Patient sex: M
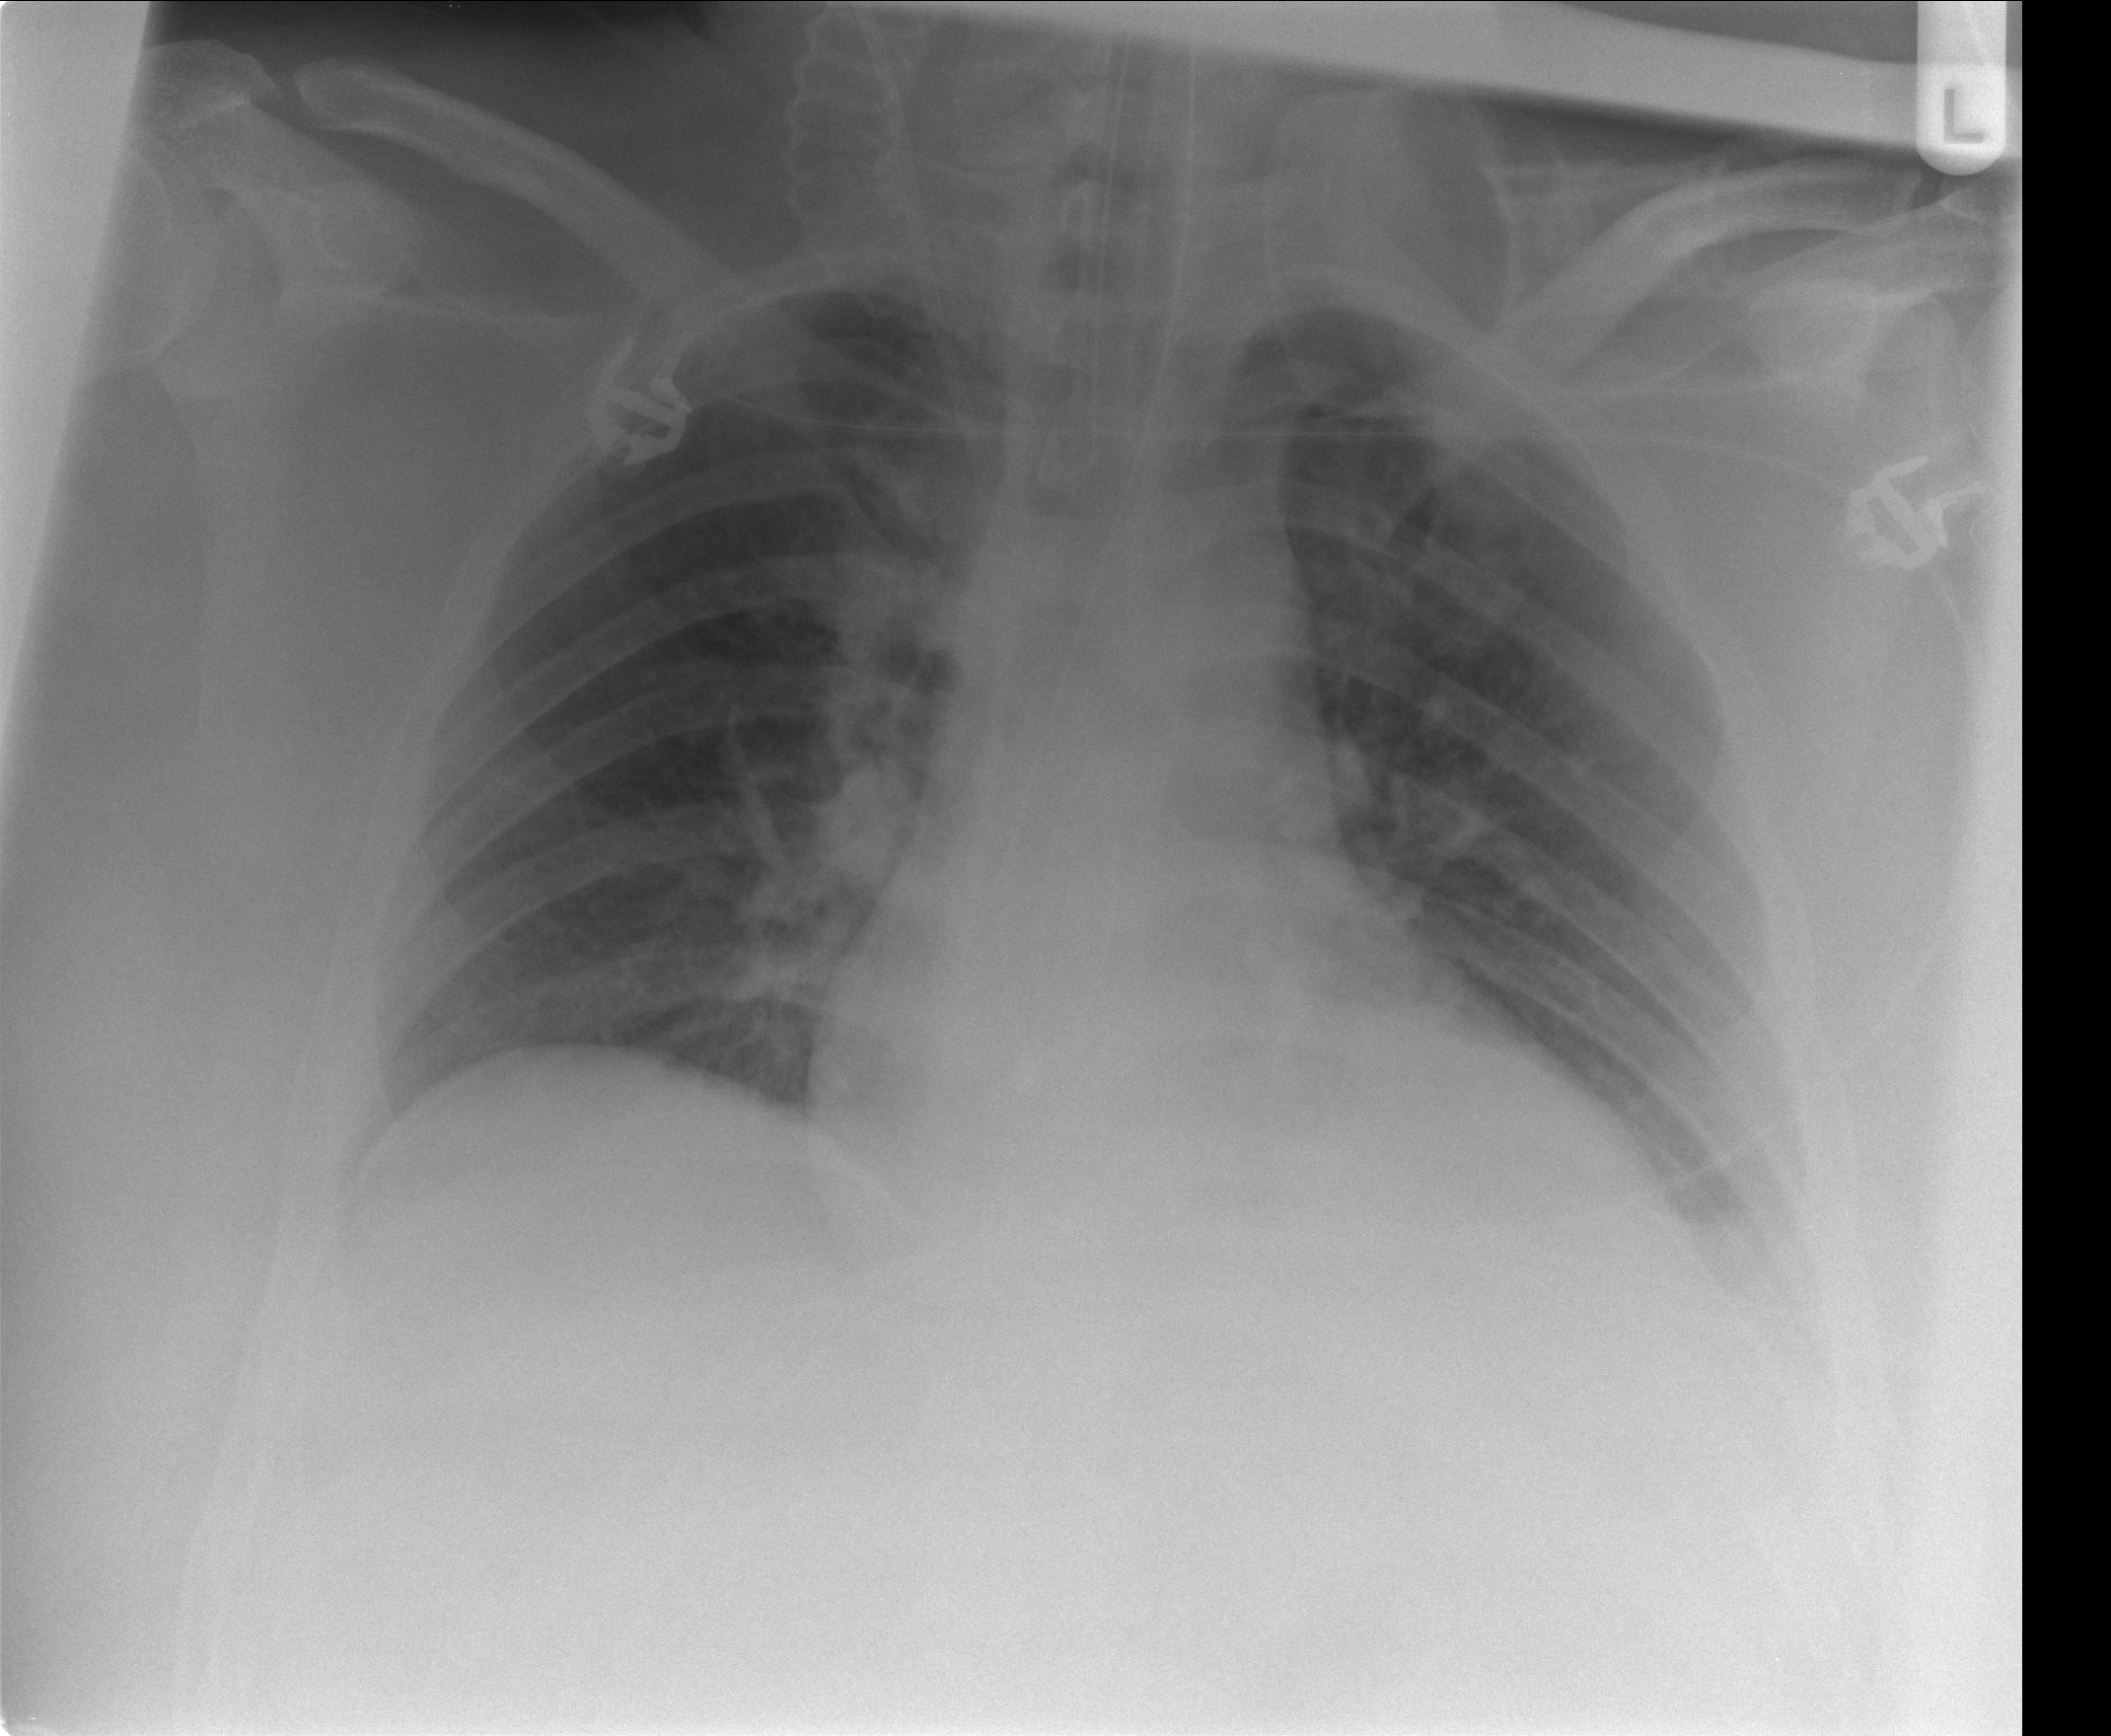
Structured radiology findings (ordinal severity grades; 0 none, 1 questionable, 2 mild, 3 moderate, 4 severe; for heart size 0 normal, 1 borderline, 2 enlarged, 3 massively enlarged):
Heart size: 1
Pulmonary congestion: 0
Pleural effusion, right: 0
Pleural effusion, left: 0
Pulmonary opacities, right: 0
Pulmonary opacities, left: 0
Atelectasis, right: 0
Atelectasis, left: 1